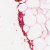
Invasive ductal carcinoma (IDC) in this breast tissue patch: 0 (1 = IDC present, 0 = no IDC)